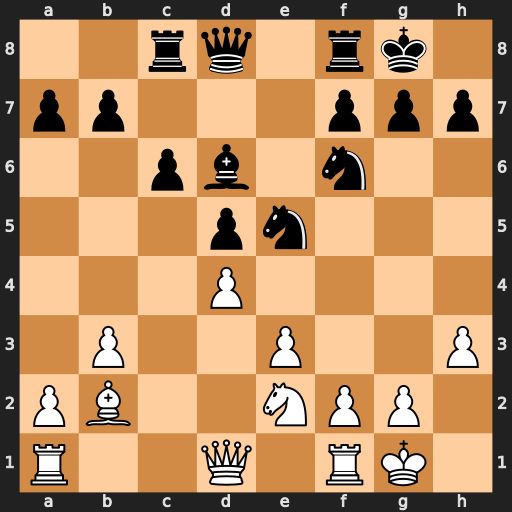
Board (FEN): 2rq1rk1/pp3ppp/2pb1n2/3pn3/3P4/1P2P2P/PB2NPP1/R2Q1RK1
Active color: w
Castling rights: -
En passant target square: -
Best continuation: dxe5 Bxe5 Bxe5